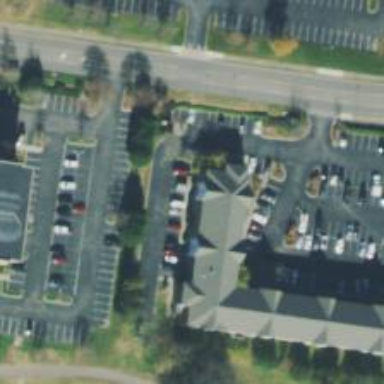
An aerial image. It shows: Hotel building.